Question: '''
from math import sqrt
for num in range(2,100) :
flag = True
for sub in range(2,int(sqrt(num))+1) :
if num % sub ==0 :
flag = False
break
print num ,
'''

I am a "brand" newbie in python, I try code to output the prime number from 2 to 100, and I
encountered some question, please help me ^^
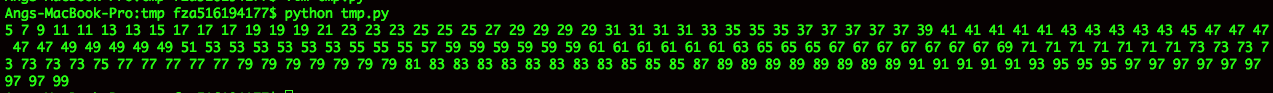
Answer: '''
for sub in range(2,int(sqrt(num))+1) :
if num % sub ==0 :
flag = False
break
print num , # <<-- this is inside the for loop and will be printed every iteration
'''